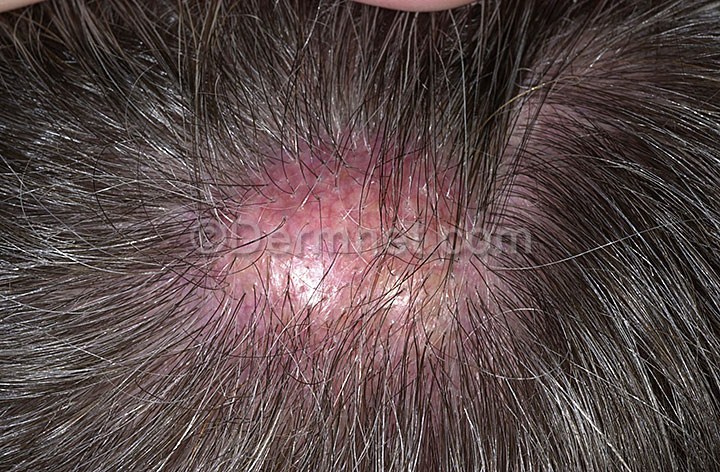
Disease: Seborrheic Keratoses and other Benign Tumors